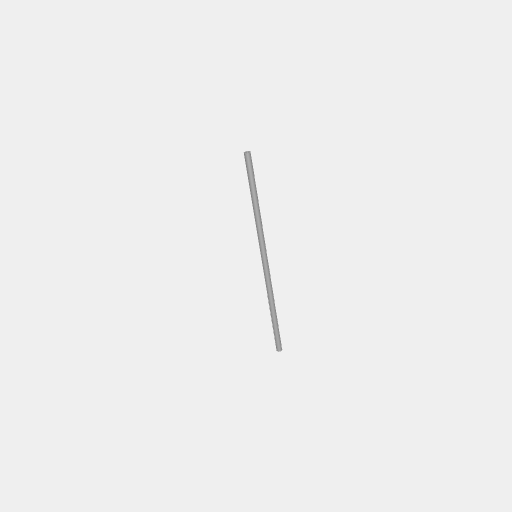
Part: GoTUBE1200